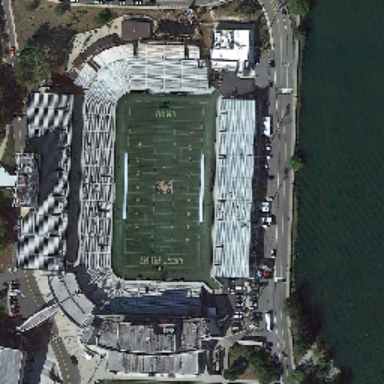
There is a white stadium on the bank of the river near the pond .